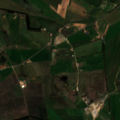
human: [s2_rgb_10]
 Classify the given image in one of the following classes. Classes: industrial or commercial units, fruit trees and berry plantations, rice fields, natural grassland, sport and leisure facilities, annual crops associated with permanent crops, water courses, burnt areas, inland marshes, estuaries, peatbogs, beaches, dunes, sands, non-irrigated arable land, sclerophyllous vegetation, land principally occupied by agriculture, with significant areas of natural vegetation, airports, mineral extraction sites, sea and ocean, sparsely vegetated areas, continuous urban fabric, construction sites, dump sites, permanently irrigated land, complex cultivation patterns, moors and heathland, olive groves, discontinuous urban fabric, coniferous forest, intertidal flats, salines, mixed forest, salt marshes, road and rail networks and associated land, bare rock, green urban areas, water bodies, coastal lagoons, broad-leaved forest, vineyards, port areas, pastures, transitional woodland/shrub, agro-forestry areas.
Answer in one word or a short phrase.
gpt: permanently irrigated land, pastures